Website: home-depot
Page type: delivery-shipping
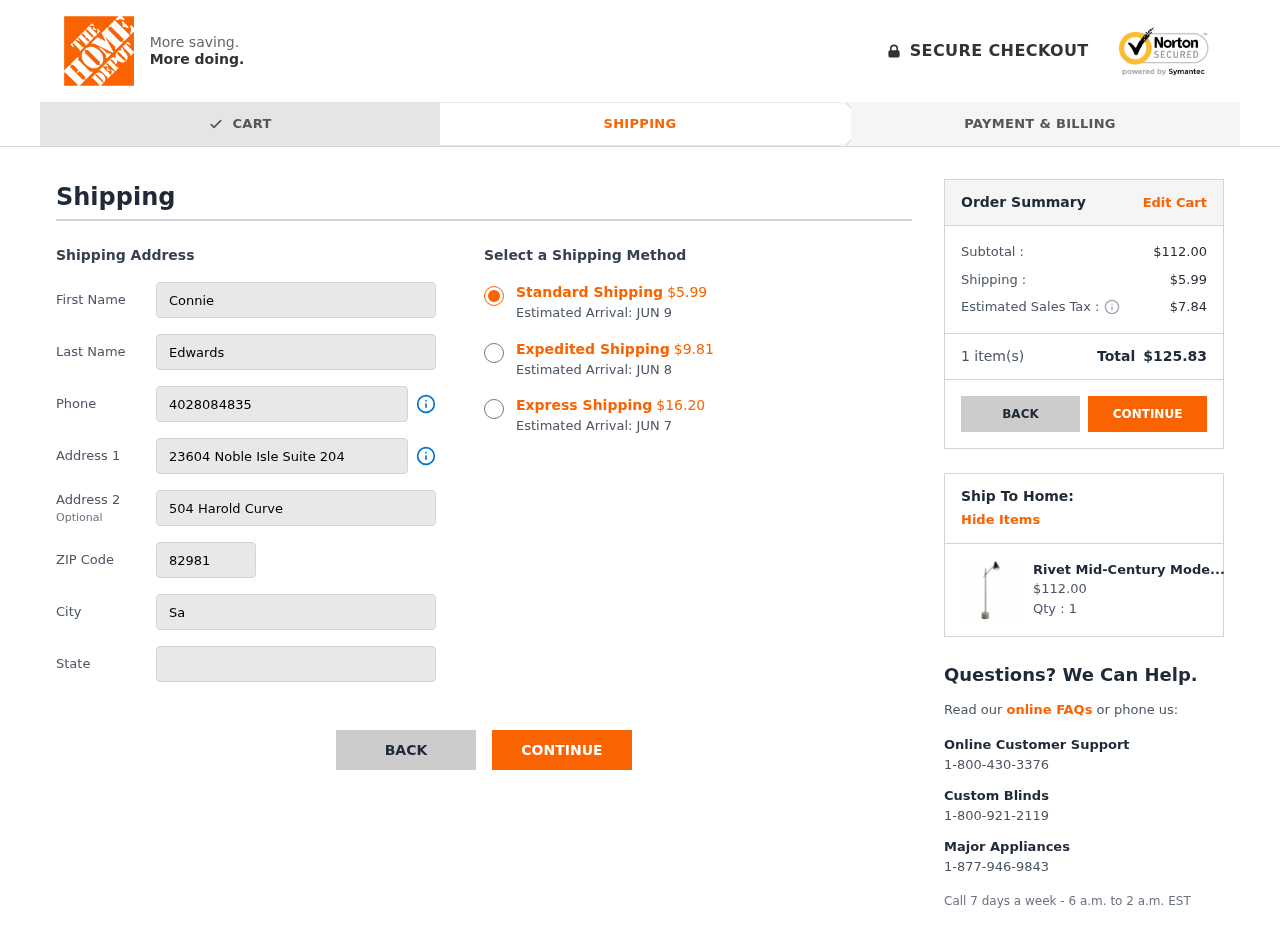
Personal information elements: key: PII_CITY
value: Sabrinaton
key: PII_FIRSTNAME
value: Connie
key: PII_LASTNAME
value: Edwards
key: PII_PHONE
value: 4028084835
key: PII_POSTCODE
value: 82981
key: PII_STATE
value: Nevada
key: PII_STREET
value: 23604 Noble Isle Suite 204
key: PII_STREET2
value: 504 Harold Curve
Product elements: key: PRODUCT1_NAME
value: Rivet Mid-Century Modern Steel Floor Lamp With Cone Shade And Light Bulb - 9.5 x 19 x 57 Inches, Mat
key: PRODUCT1_PRICE
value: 112
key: PRODUCT1_QUANTITY
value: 1
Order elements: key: ORDER_SHIPPING_COST_STANDARD
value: $5.99
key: ORDER_DELIVERY_DATE
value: JUN 9
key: ORDER_SHIPPING_COST_EXPEDITED
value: $9.81
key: ORDER_DELIVERY_DATE_EXPEDITED
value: JUN 8
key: ORDER_SHIPPING_COST_EXPRESS
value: $16.20
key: ORDER_DELIVERY_DATE_EXPRESS
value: JUN 7
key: ORDER_SUBTOTAL
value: $112.00
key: ORDER_SHIPPING_COST
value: $5.99
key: ORDER_TAX
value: $7.84
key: ORDER_NUM_ITEMS
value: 1
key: ORDER_TOTAL
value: $125.83